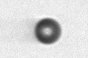
Label: bead